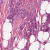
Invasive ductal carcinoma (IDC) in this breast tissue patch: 1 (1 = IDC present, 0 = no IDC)